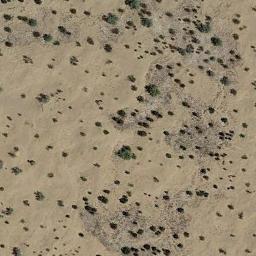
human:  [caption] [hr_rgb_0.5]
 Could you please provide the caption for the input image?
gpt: The chaparral is on the yellow desert .

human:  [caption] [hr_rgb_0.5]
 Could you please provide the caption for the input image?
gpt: A lot of disconnected chaparrals of different sizes grow in the desert .

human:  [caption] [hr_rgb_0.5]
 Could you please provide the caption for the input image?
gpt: There are some scattered trees in this desert .

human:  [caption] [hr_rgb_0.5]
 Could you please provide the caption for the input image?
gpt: Chaparral is sparsely distributed on the sand .

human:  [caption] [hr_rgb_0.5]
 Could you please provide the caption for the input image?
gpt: The chaparral is not evenly distributed .